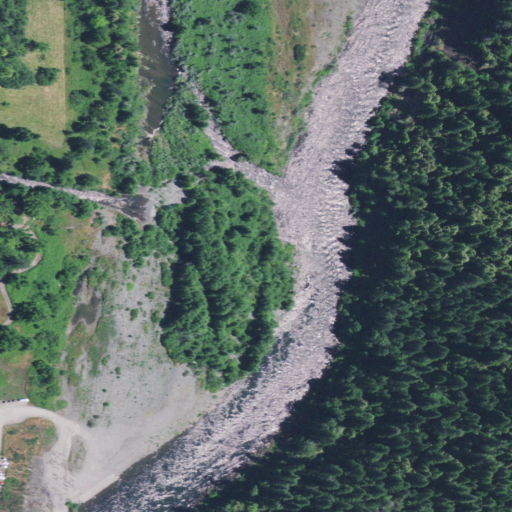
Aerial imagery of bar in Oregon named Foster Bar containing evergreen forest, herbaceous wetlands, open water, grassland, barren land, open development, woody wetlands, low intensity development, shrub, and medium intensity development